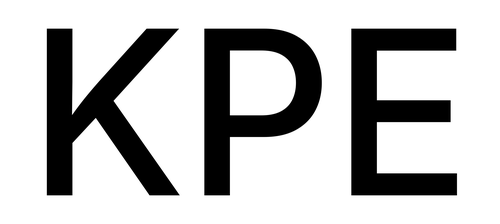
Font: Inter_Medium